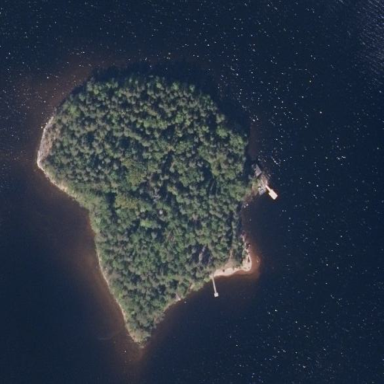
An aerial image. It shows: Islet.